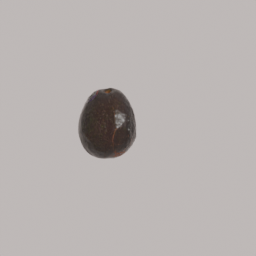
Label: nature